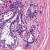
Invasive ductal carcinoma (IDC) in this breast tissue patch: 0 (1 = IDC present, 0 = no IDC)